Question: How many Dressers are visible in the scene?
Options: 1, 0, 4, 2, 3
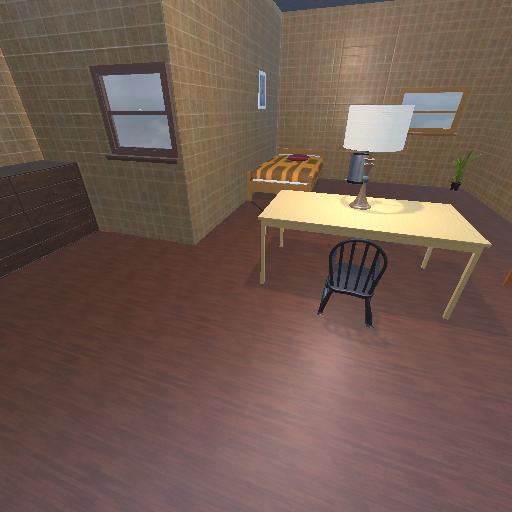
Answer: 1